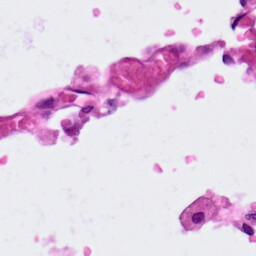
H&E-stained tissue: Lung